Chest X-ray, AP view. Patient: 42 years old, sex M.
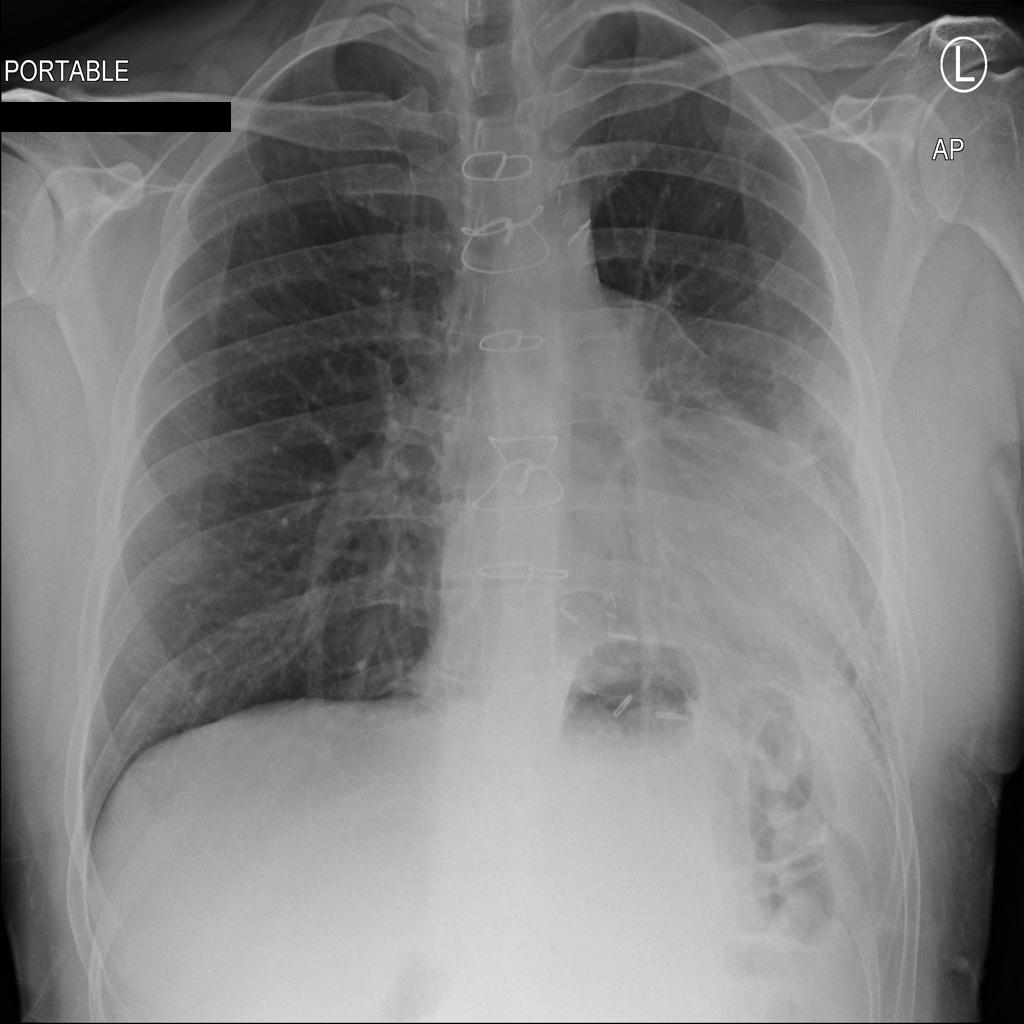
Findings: No Finding